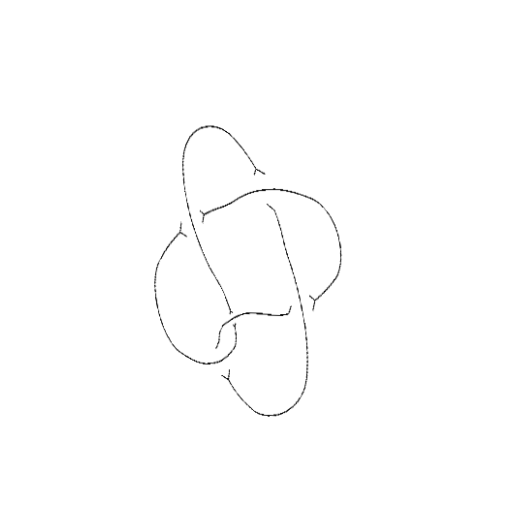
Crossing number: 5